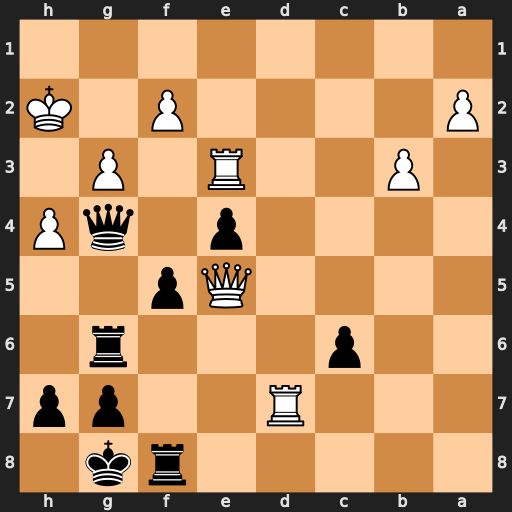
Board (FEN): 5rk1/3R2pp/2p3r1/4Qp2/4p1qP/1P2R1P1/P4P1K/8
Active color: b
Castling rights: -
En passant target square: -
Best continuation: f4 Rxg7+ Rxg7